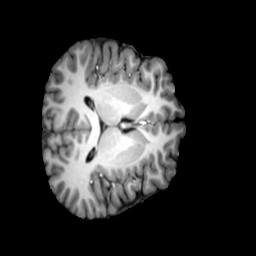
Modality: T1w
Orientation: axial
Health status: ill
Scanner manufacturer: siemens
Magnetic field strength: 3 T
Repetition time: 2 s
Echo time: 0.00303 s